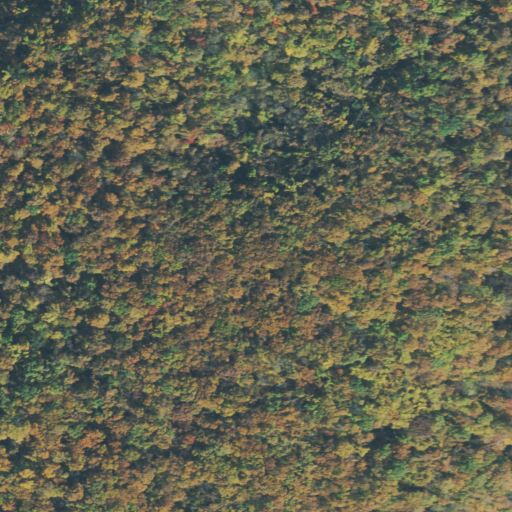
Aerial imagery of mountain in Tennessee named Maxwell Mountain containing only deciduous forest